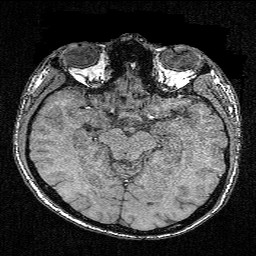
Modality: FLASH
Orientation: coronal
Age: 26
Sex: male